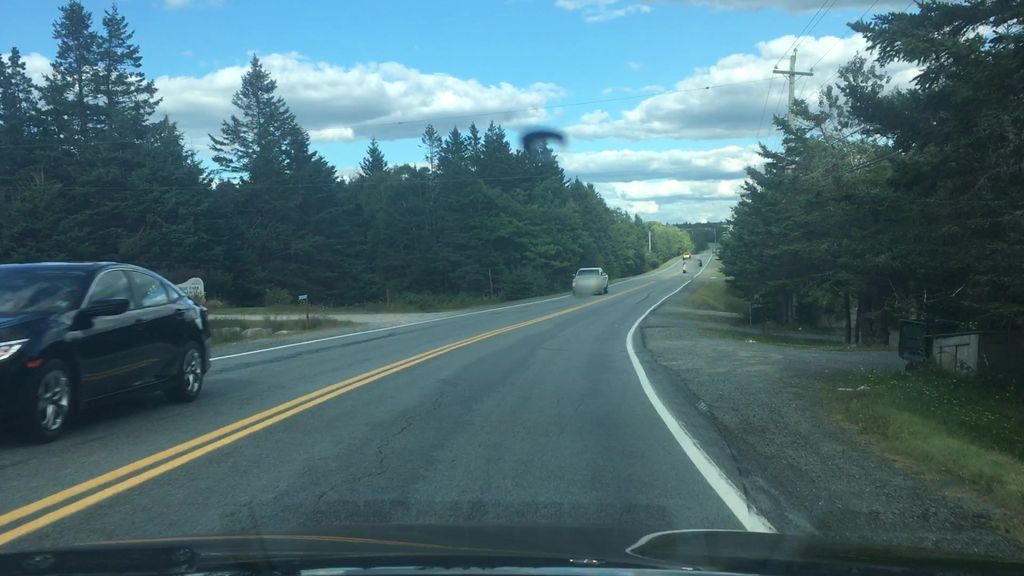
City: halifax